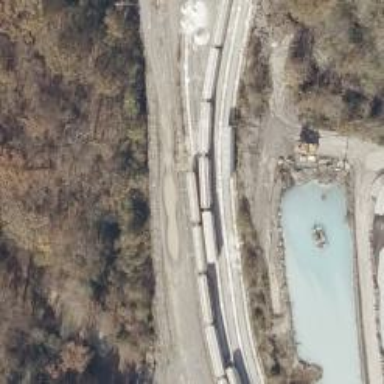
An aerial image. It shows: Spur railway service for aggregate transportation.